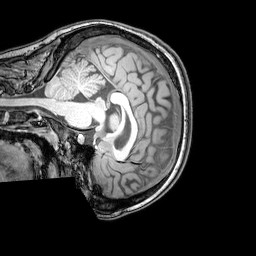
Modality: T1w
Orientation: sagittal
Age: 22
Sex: female
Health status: healthy
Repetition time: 0.081 s
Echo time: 0.037 s